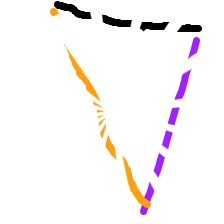
Shape: triangle